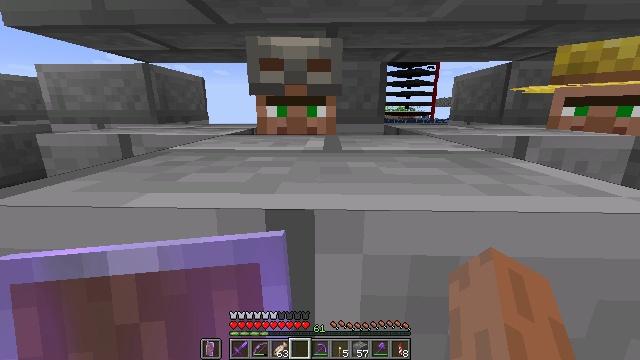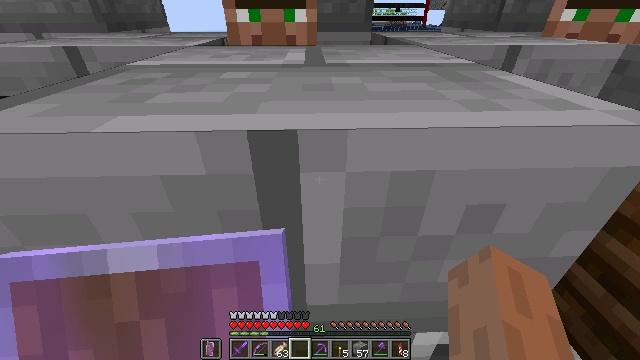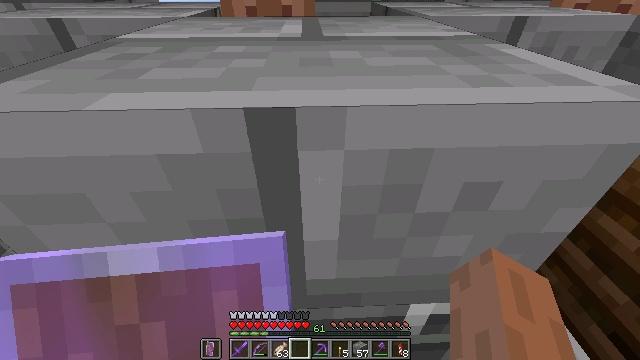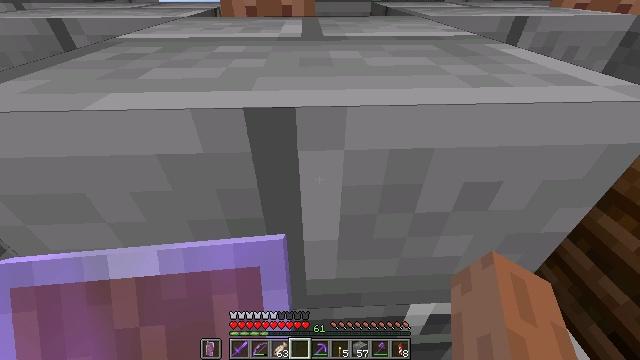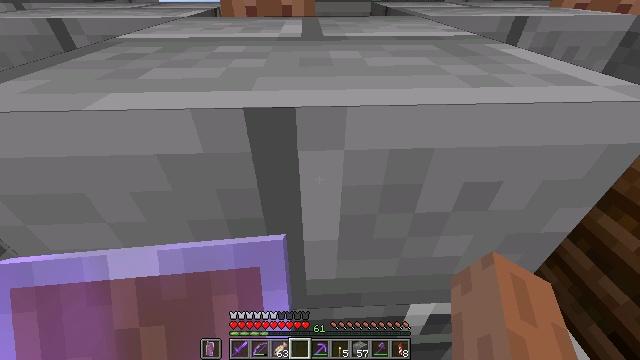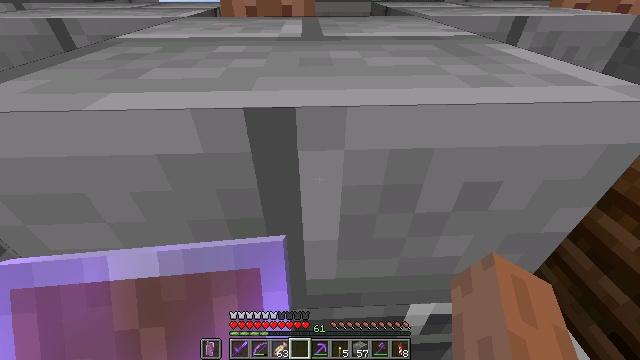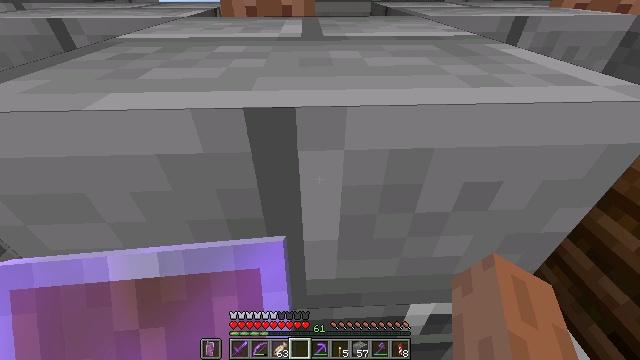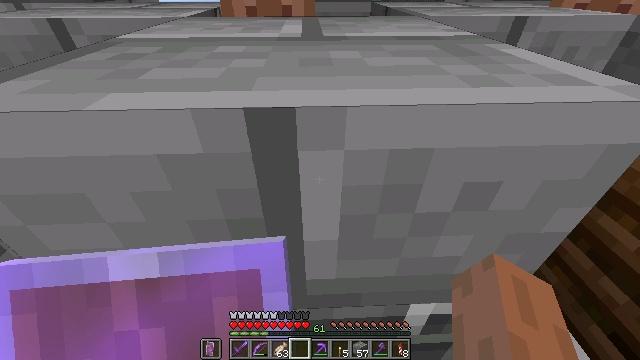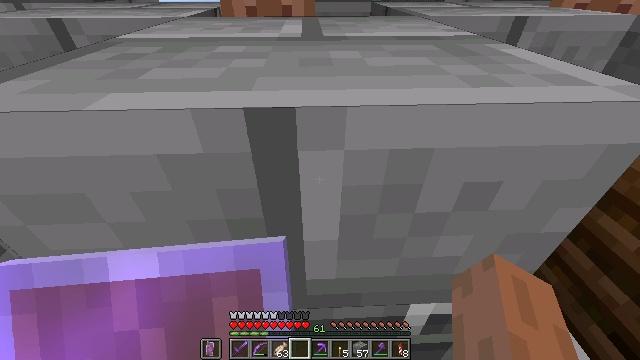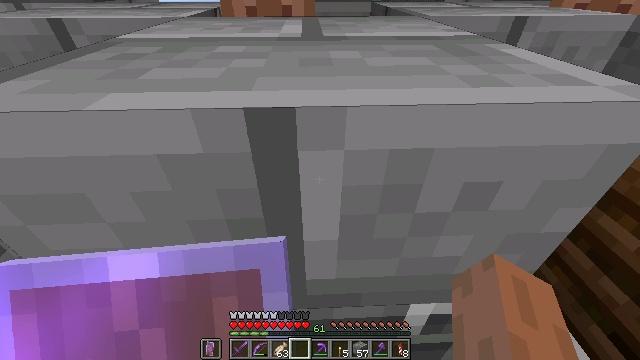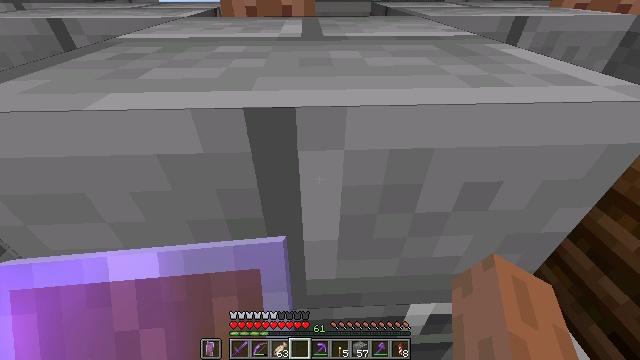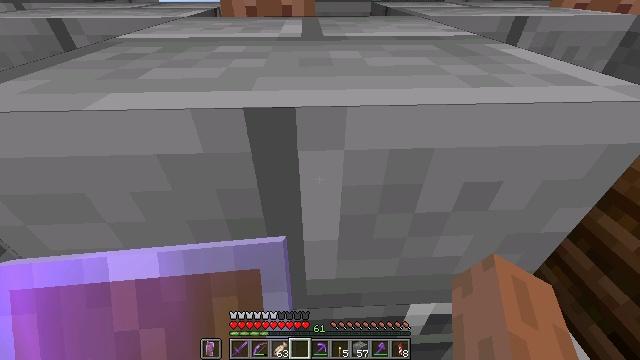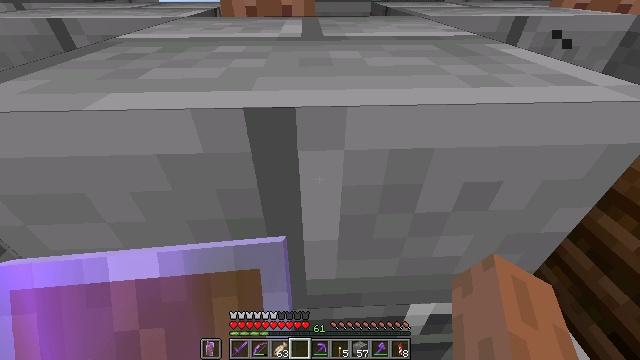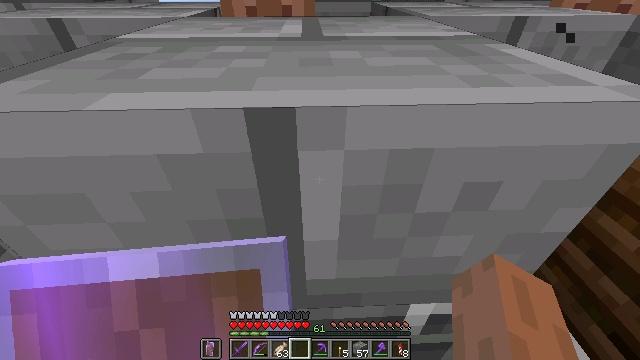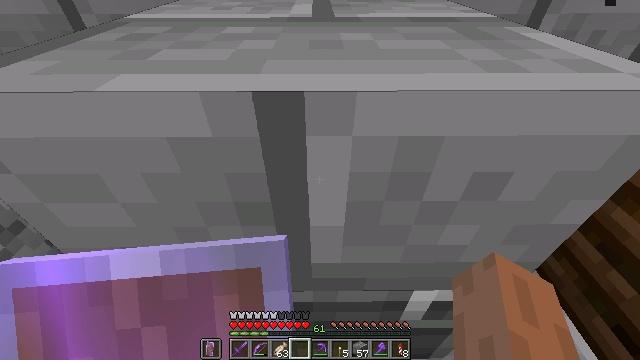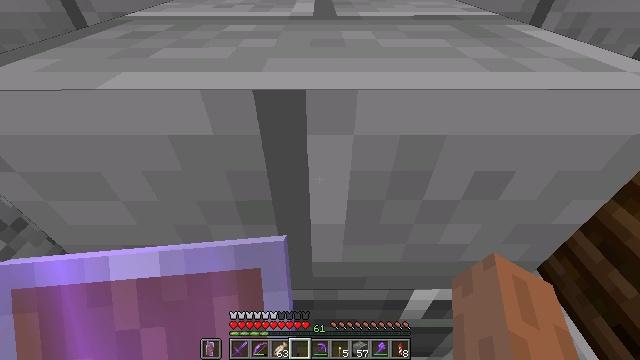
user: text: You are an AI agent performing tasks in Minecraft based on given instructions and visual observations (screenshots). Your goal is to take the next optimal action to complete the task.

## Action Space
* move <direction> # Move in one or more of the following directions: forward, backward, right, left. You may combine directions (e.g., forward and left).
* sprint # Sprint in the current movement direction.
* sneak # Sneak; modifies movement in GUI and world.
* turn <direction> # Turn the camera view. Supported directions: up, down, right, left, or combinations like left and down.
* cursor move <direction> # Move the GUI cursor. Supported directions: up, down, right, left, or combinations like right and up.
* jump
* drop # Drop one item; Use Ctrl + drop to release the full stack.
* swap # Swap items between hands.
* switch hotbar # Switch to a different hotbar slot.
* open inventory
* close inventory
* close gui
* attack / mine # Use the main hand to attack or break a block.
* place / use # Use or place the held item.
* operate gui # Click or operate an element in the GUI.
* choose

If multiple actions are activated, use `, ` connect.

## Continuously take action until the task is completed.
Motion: motion action
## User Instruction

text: Collect the blast furnace by mining it.
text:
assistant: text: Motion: turn right and down
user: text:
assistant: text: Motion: turn down
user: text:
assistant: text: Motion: no_op
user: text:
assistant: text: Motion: no_op
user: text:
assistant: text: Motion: no_op
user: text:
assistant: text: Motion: no_op
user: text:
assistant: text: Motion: no_op
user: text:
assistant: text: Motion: no_op
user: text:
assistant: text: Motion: no_op
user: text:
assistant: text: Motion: no_op
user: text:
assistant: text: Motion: no_op
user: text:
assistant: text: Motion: no_op
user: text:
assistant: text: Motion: no_op
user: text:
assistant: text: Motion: turn left and down
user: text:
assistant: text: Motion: no_op
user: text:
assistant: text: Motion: no_op
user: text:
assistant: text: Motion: turn left and down
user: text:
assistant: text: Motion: turn down
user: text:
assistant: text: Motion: no_op
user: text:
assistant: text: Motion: no_op
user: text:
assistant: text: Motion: turn down
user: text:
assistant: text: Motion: turn down
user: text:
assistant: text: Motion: no_op
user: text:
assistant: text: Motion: no_op
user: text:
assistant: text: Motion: no_op
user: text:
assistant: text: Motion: no_op
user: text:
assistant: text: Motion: no_op
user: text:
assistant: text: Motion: no_op
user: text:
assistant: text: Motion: no_op
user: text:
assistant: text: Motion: attack / mine